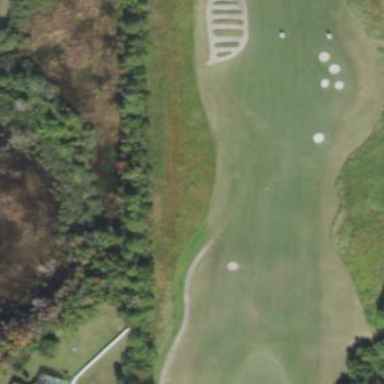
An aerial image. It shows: Grassy area designated as golf fairway.